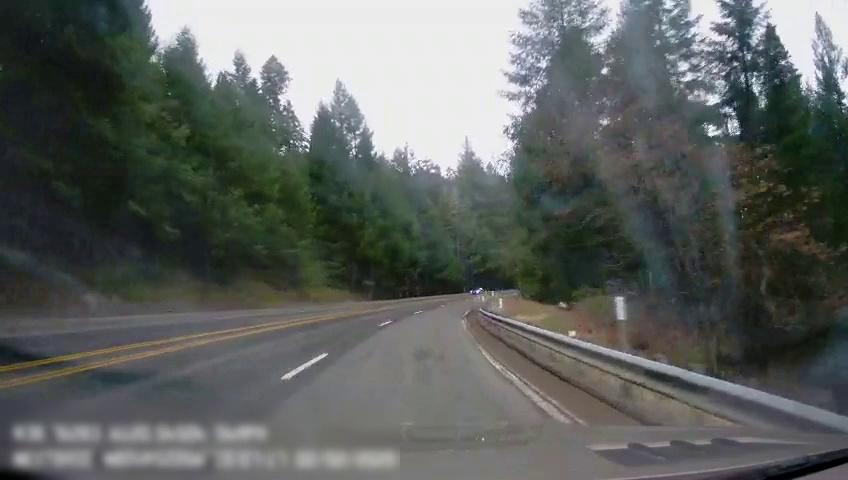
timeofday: Day
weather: Cloudy
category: Drivable Space
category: Vehicles | Car
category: Lanes | Opposite Lane
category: Lanes | Opposite Lane
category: Lanes | Alternate Lane
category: Lanes | Current Lane
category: Lanes | Current Lane